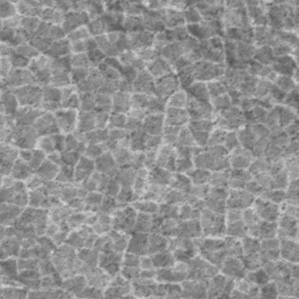
Label: frost